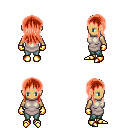
a pixel art fantasy rpg character, female body template, human, tanned skin, white tunic, teal pants, red unkempt hairstyle, gold gloves, gold boots, four views (front, back, left, right), 2x2 character sprite sheet, small pixel art, hard edges, no anti-aliasing